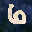
Label: 6